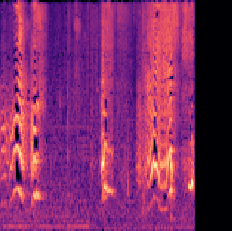
Sound class: Baby cry